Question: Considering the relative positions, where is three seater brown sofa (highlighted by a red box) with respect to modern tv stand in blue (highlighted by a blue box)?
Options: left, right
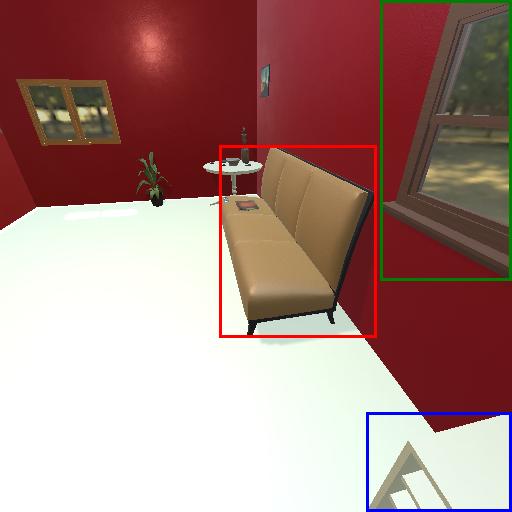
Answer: left